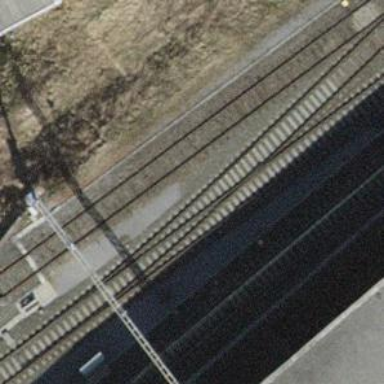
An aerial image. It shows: Railway siding with rails.